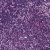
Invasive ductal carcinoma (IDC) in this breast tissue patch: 0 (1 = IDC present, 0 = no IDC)